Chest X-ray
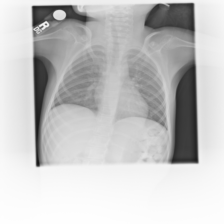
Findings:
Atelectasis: negative
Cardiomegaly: negative
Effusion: negative
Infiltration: negative
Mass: negative
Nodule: negative
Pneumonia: negative
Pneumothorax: negative
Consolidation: negative
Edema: negative
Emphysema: negative
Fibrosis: negative
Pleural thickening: negative
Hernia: negative